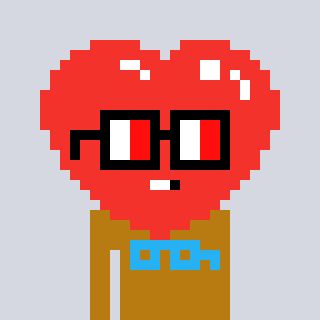
a pixel art character with square glasses with black frames and red eyes, a heart-shaped head and a gold-colored body on a cool background